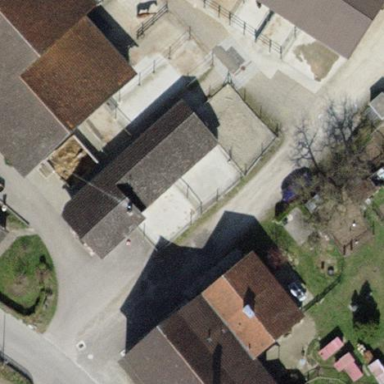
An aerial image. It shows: Gabled roof on farm auxiliary building.